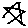
Label: star